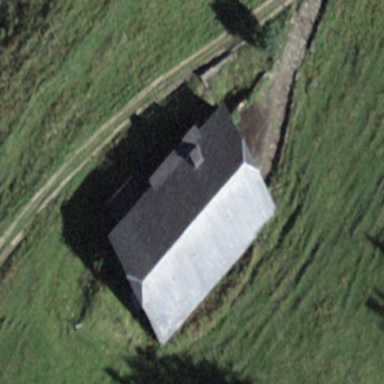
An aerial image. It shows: Half-hipped roof building.